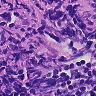
Metastatic tissue present: no